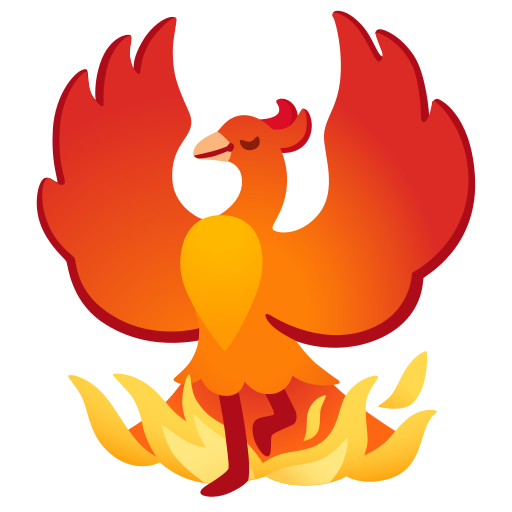
Emoji: 🐦‍🔥